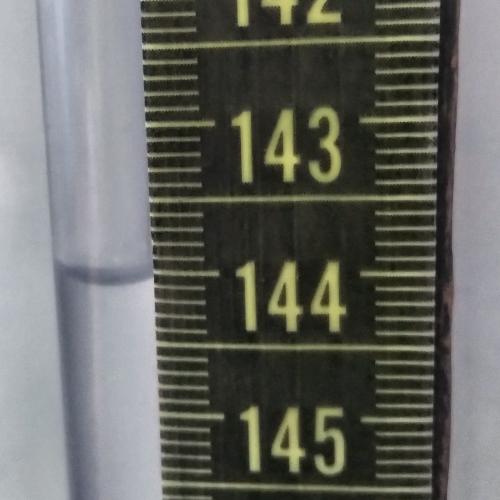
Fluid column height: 144.1 cm